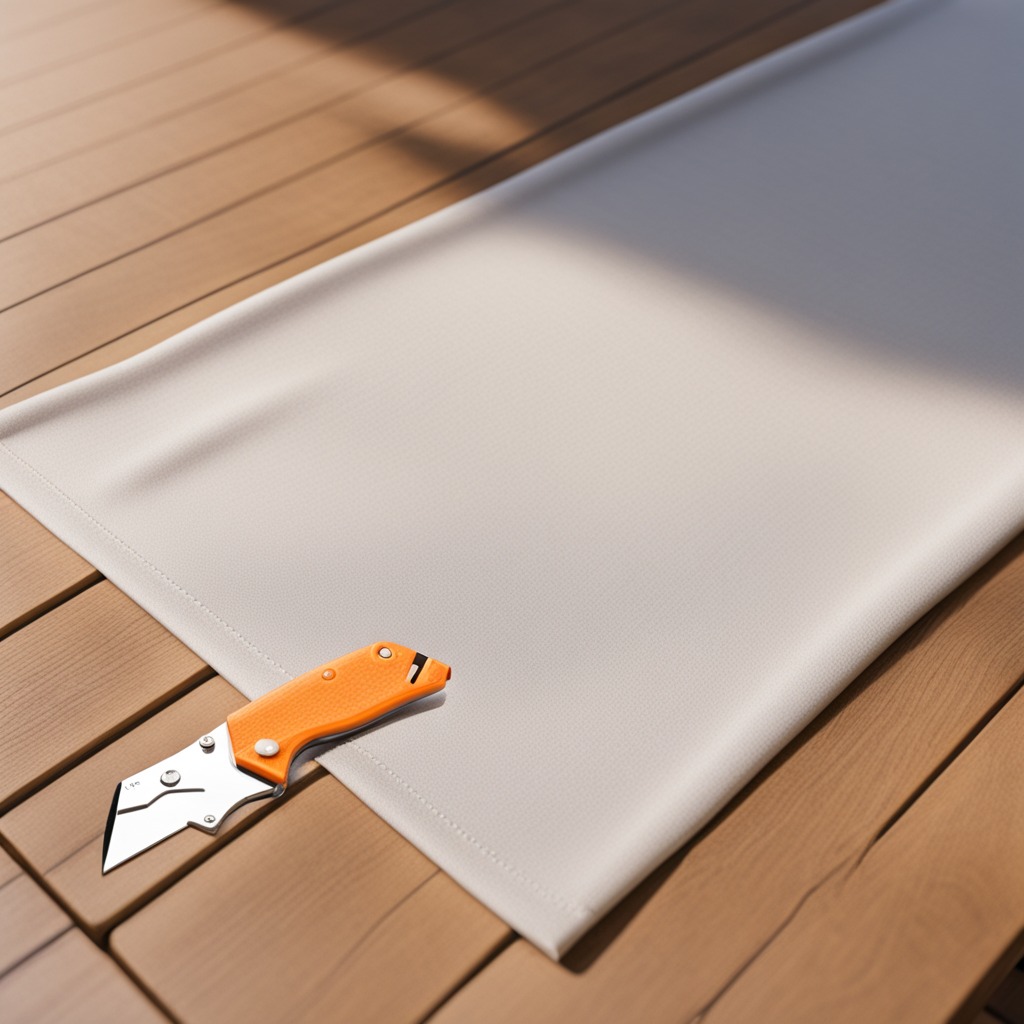
A utility knife is lying on a wooden table in an outdoor workshop during daytime bright natural light soft shadows worn but beneath the cloth.